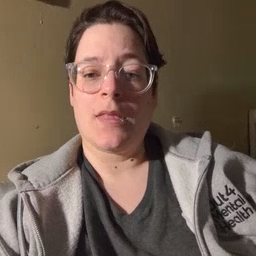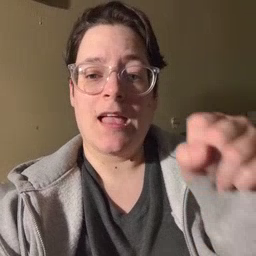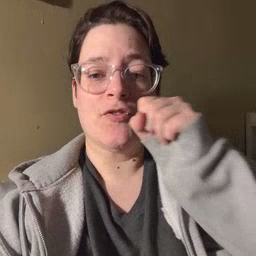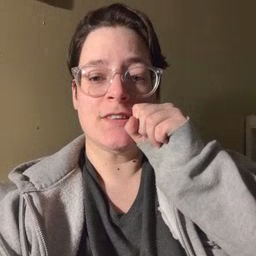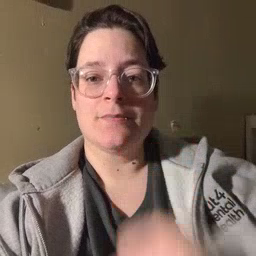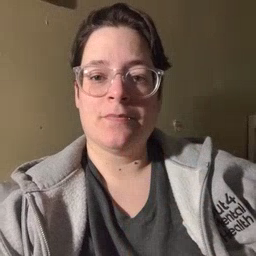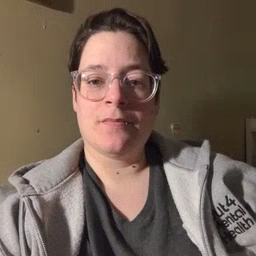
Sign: carrot